Question: could someone please advise me how I would go about achieving this layout.

I have tried to use tables and floated divs. The issue is I need B and C to have the same content height and I am trying to do this responsively, so fixed values cannot be used.
I have got so far as to have the layout, but without B and C having matching heights.
Preferably I would like to do this solely with css and html.
I have searched for some basic templates but am unable to find anything that quite fist the bill.
Any help would be appreciated. I do have code if needed, but its of no real use. The picture says it all.
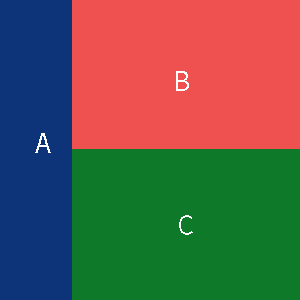
Answer: For Firefox at least, see this fiddle: <URL>
HTML
'''
<div id="a">A</div>
<div id="b"><p>B</p><p>B</p><p>B</p></div>
<div id="c"><p>C</p><p>C</p><p>C</p><p>C</p></div>
'''
CSS
'''
body, html{ padding: 0; margin: 0; height: 100%; }
#a{
position: absolute;
width: 200px;
background: red;
height: 100%;
}
#b, #c{ width: 100%;
height: 50%;
margin: -16px 0 0 200px;
}
#b{ background: green; }
#c{ background: blue; }
'''
That should do it . . .